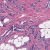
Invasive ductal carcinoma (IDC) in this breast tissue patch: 1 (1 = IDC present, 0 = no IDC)